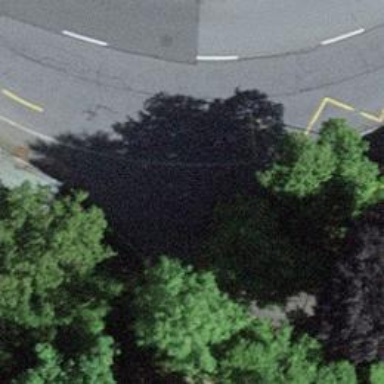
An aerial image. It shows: Steps with paved surface.